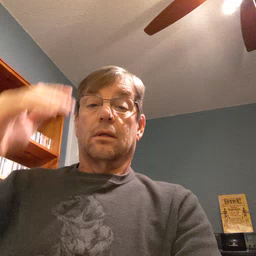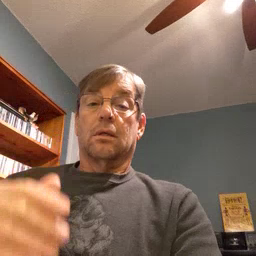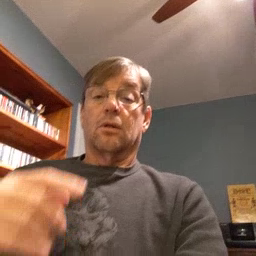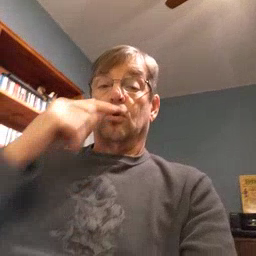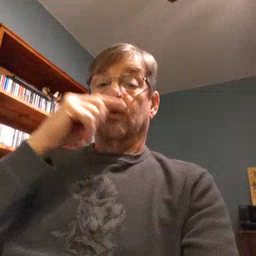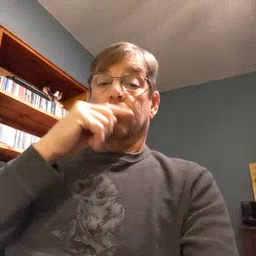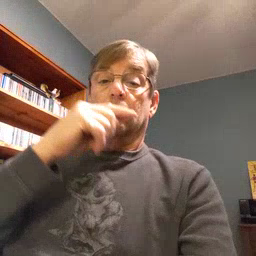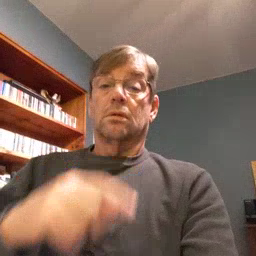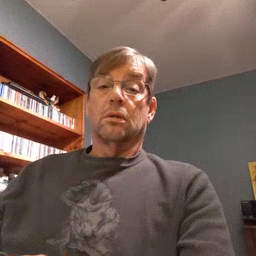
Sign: toothbrush